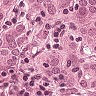
Metastatic tissue present: yes